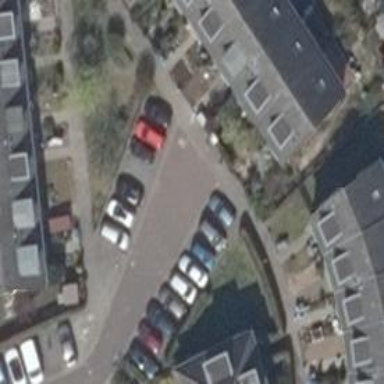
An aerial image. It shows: Parking area with surface.